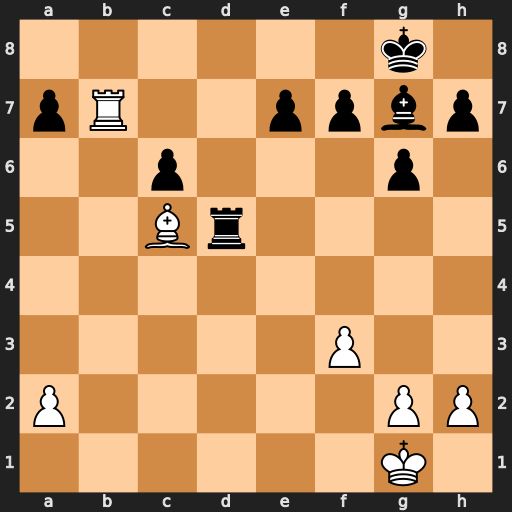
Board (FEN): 6k1/pR2ppbp/2p3p1/2Br4/8/5P2/P5PP/6K1
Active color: w
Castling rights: -
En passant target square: -
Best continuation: Rb8+ Bf8 Bxe7